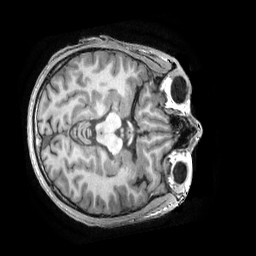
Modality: T1w
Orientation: axial
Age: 24
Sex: male
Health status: healthy
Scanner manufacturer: ge